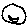
Label: smiley face